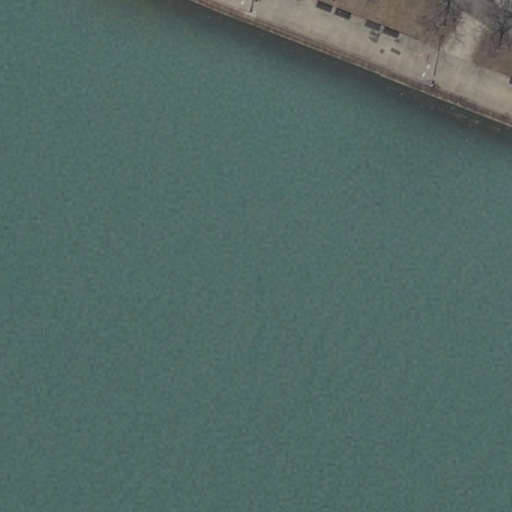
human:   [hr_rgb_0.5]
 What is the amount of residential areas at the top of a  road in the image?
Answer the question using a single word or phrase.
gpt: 1

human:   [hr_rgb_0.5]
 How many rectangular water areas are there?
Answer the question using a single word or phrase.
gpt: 1

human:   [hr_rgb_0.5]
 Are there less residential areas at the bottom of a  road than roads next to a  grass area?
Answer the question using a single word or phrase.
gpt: yes

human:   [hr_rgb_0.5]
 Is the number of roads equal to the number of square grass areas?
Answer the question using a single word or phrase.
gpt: no

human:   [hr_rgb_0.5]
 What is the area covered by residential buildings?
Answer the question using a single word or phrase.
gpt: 0m2

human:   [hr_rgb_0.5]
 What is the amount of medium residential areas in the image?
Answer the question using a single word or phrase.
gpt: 0

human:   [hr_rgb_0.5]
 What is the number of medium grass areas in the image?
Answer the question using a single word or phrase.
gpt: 1

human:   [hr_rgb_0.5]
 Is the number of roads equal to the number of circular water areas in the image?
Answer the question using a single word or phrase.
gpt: no

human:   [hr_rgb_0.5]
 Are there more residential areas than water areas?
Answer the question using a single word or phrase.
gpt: no

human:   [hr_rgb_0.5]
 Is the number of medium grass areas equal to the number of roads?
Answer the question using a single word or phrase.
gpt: no

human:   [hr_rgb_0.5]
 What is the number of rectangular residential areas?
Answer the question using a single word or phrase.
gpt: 1

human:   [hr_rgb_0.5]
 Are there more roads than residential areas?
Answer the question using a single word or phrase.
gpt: yes

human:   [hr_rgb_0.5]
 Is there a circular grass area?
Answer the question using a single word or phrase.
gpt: no

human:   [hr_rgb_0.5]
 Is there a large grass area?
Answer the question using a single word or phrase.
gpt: no

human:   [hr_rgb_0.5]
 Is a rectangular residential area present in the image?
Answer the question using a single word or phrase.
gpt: yes

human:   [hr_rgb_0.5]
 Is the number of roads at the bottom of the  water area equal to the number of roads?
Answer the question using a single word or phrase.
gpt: no

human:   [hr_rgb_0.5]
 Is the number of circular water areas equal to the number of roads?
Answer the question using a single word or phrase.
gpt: no

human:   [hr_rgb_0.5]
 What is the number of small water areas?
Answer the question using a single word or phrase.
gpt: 0

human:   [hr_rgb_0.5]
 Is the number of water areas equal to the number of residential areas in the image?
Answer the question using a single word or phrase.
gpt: yes

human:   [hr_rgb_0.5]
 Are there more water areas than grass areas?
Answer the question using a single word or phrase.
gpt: no

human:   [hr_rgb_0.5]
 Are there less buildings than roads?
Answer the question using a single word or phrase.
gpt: yes

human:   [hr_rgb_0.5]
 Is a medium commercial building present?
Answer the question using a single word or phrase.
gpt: no

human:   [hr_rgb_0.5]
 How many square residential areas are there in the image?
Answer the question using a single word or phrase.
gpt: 0

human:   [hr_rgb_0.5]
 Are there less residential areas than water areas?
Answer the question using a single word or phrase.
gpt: no

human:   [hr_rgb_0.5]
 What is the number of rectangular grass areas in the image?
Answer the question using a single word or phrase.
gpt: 2

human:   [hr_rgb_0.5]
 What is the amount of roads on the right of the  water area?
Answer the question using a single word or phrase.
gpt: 4

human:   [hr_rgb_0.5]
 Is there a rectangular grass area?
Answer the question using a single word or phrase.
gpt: yes

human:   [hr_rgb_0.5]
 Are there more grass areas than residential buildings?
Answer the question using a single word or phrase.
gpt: yes

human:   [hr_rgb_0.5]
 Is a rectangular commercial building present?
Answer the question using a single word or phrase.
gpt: no

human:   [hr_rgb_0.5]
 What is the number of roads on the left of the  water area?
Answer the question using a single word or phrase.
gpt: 0

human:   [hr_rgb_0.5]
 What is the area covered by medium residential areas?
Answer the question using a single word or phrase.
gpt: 0m2

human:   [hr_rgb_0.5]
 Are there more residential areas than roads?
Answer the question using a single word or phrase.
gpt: no

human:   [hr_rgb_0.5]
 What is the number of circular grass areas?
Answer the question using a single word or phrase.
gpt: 0

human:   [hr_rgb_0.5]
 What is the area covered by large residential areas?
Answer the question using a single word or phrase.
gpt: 10627m2

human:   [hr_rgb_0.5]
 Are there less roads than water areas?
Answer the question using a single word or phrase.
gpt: no

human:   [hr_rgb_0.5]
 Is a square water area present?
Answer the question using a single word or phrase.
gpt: no